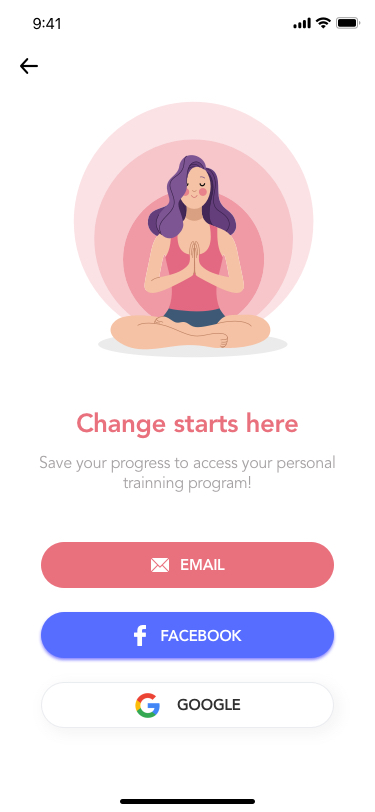
Text in this UI design:
EMAIL
 FACEBOOK
GOOGLE
Change starts here
Save your progress to access your personal trainning program!